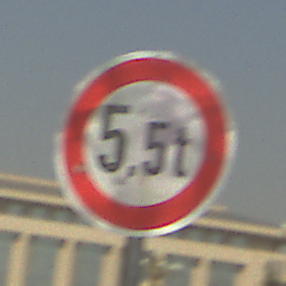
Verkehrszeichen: TatsaechlicheMasse
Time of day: MorningAfternoon
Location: Outdoor (Suburban)
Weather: Clear
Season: NotSpecified
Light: Natural